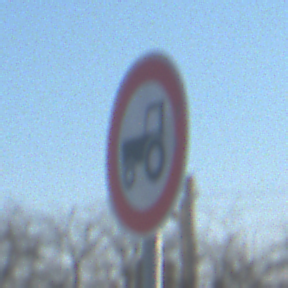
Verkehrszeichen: VerbotKraftfahrzeugeZuegeNichtSchneller25
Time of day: MorningAfternoon
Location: Outdoor (Nature)
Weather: PartlyCloudy
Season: NotSpecified
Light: Natural